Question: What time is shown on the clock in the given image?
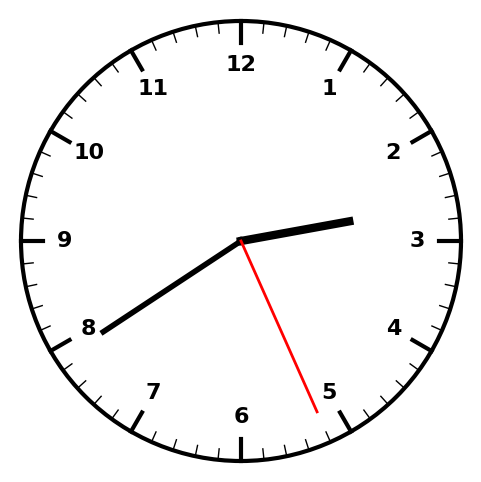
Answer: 02:39:26